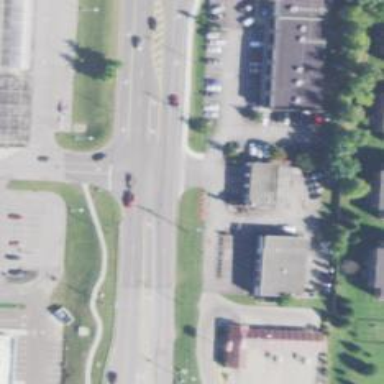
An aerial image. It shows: Tertiary road.